Interaction volume radius: 5 \u00c5
Interaction volume height: 35 \u00c5
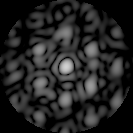
Disorder parameter: 0.6256